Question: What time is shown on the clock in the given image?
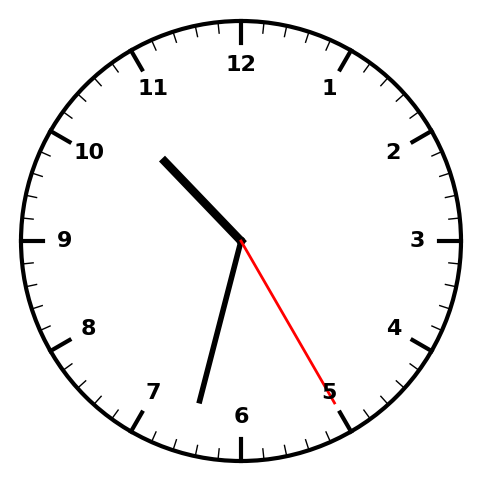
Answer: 10:32:25